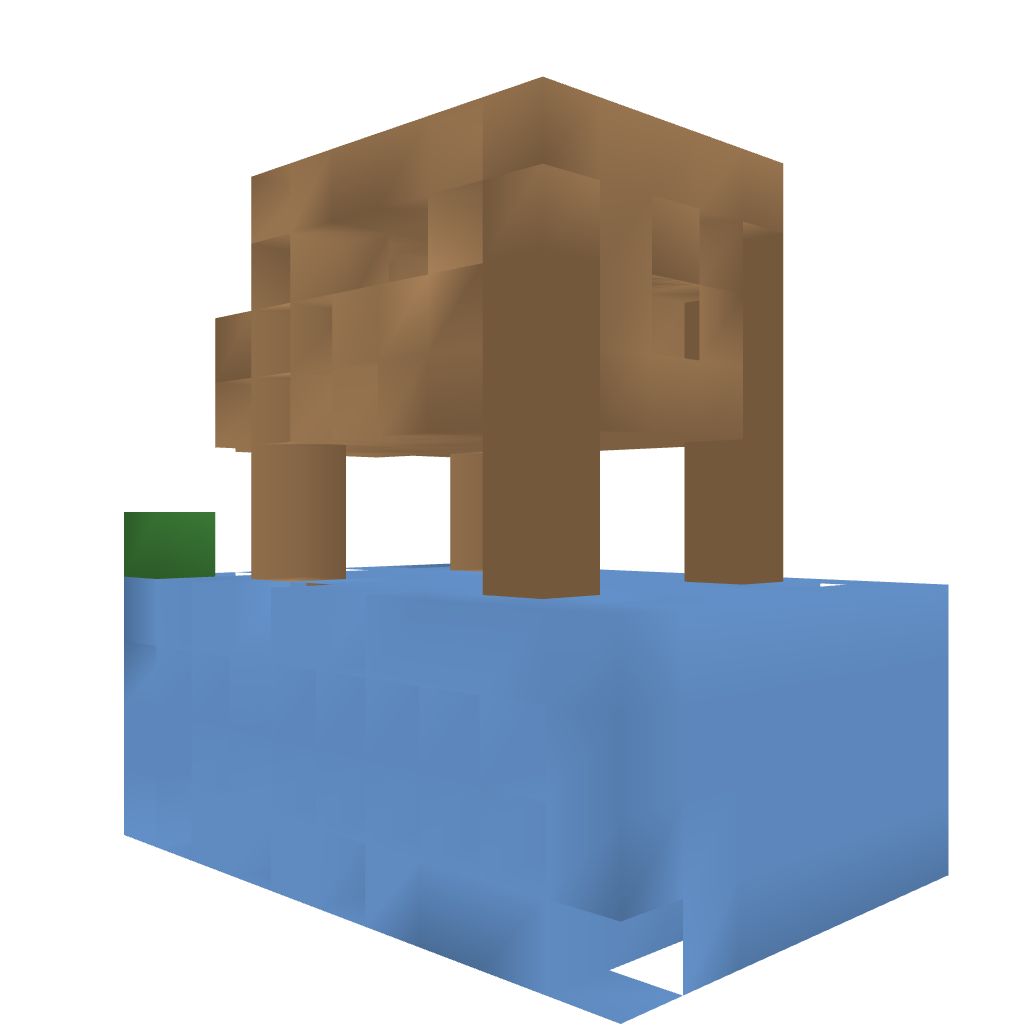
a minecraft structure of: Witchhouse bad low quality